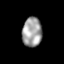
Tissue: skin
Cell type: Epithelial cells
Senescence score: 0.6782
Nuclear area (px): 572
Mean DAPI intensity: 158.811